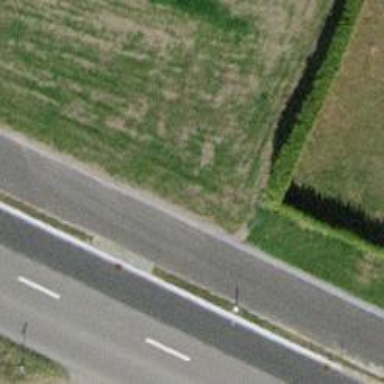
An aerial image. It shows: Track with grass paver surface. The track has grade 1 tracktype.